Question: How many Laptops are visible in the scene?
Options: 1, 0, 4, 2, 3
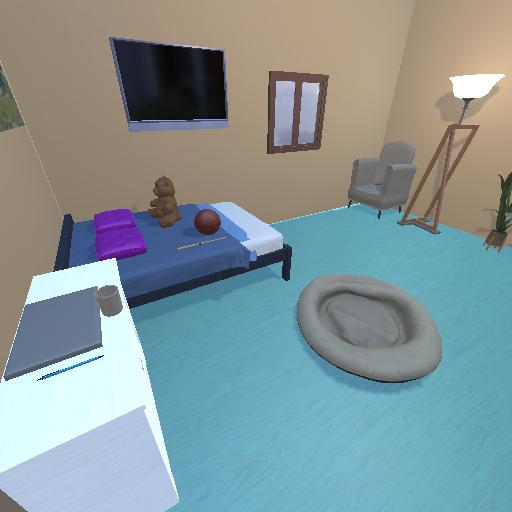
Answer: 1